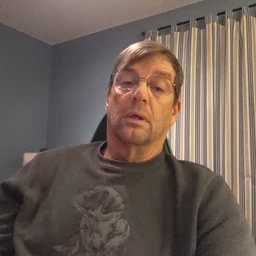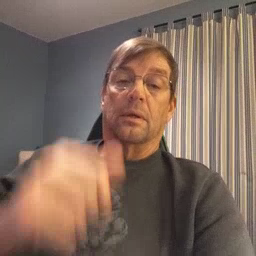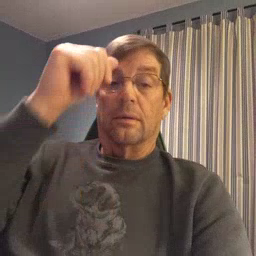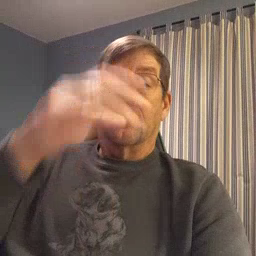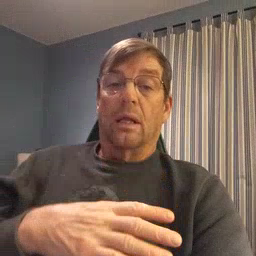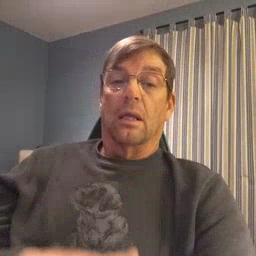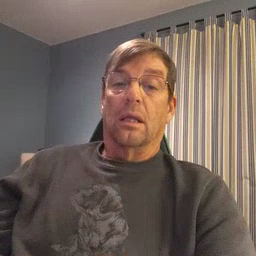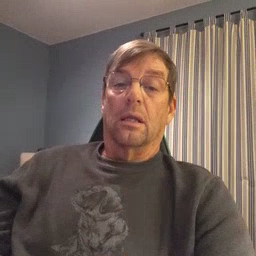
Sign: man